Question: Is it possible to fed square into the BufferGeometry instead of triangles ?
If so, how ? I've looked at the source code, but there doesn't seem to be anything specific. When I try to simply change the numItems value from the attributes, I get the following display :

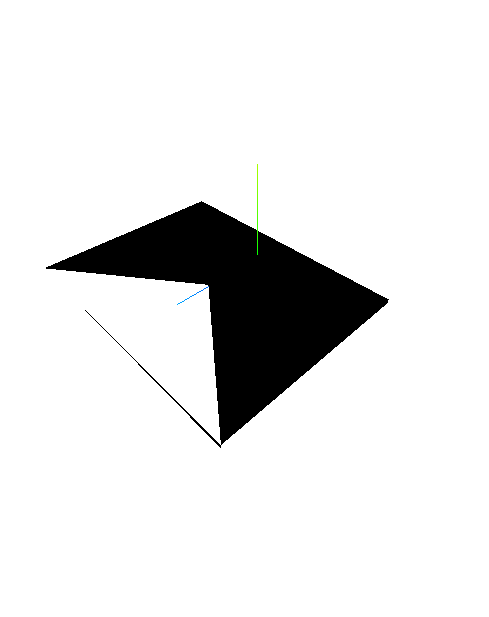
Answer: No. Is not possible. 'BufferGeometry' is optimised for WebGL and WebGL doesn't support quads ('Face4'). You can construct one using 2 triangles though.